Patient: sex F, age 77
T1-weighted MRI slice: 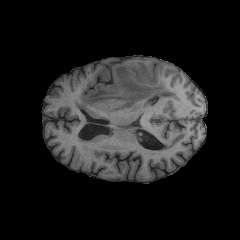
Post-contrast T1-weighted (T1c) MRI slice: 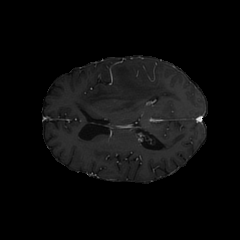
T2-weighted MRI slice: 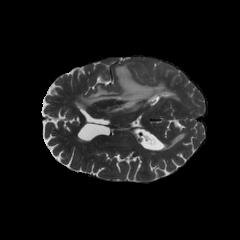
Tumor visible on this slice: yes
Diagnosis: Glioblastoma, IDH-wildtype
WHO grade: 4